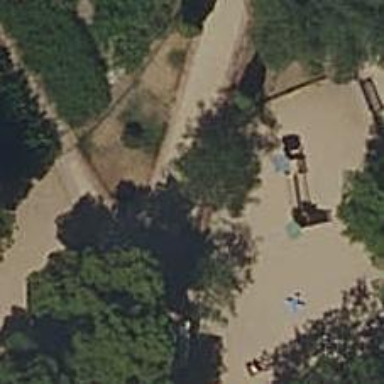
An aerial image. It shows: Playground area for leisure land.